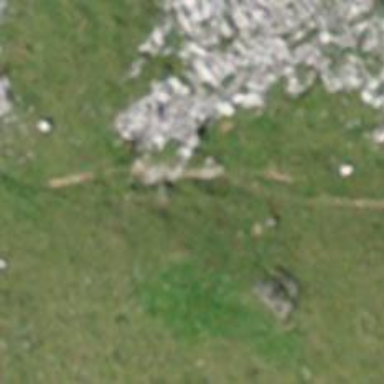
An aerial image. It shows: Ground path.